Interaction volume radius: 10 \u00c5
Interaction volume height: 40 \u00c5
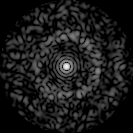
Disorder parameter: 0.8211